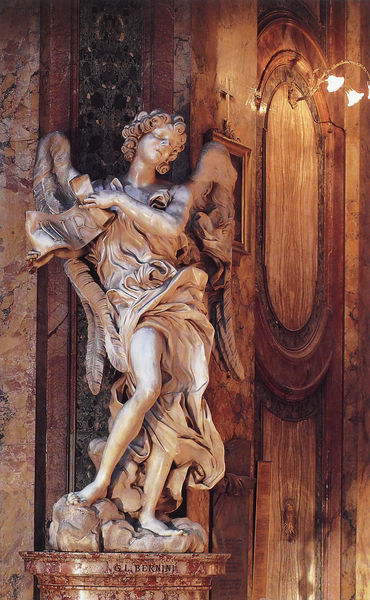
Titel: Engel
Künstler: Giovanni Lorenzo Bernini
Standort: Rom, S. Andrea della Fratte (EU - I - Latium)
Schlagwörter: feder, flügel, nackt, kleid, lampe, lampen, marmor, säule, weiss, tuch, wolke, arm, band, barock, falten, federn, sockel, stein, kirche, figur, gewand, locken, engel, skulptur, statue, bein, italien, inschrift, bronze, plastik, stofflichkeit, rom, intarsien, rolle, schriftrolle, heilig, italienisch, schriftband, inri, bernini, utalien, engel kirche, lebensgrösse